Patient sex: M
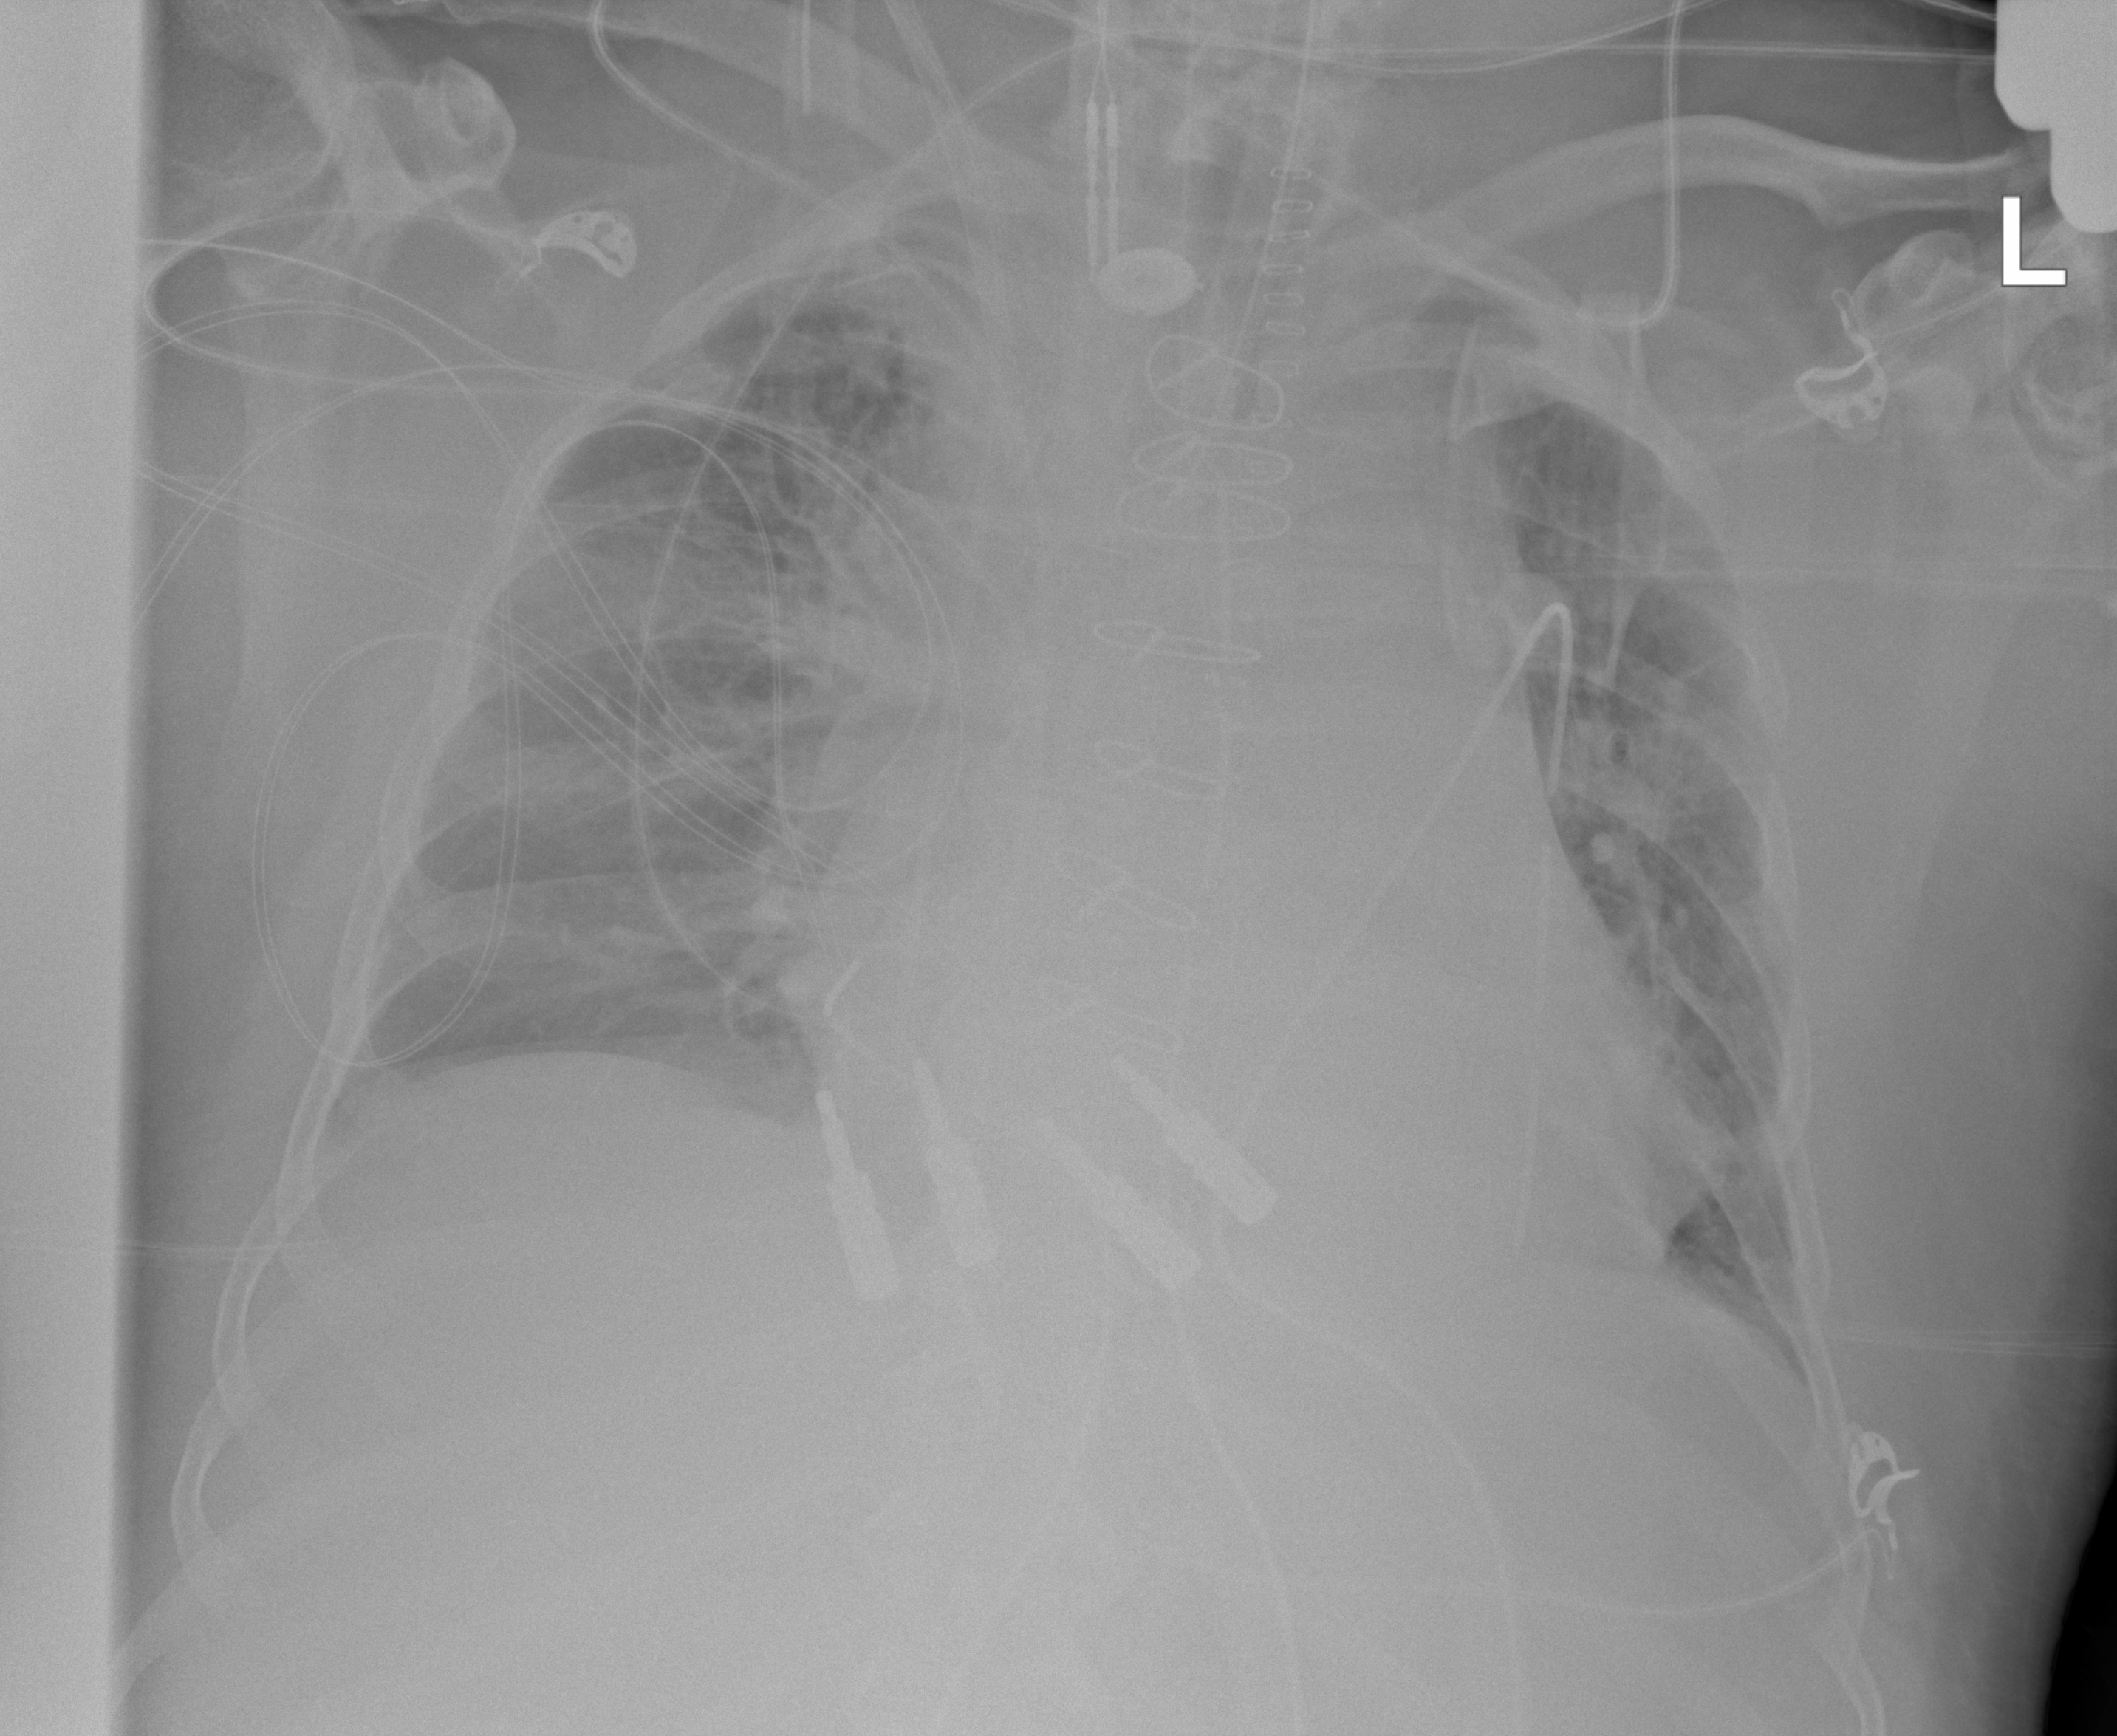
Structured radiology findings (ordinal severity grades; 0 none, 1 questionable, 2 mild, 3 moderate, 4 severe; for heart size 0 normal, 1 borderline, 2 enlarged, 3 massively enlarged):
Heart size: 2
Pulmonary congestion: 2
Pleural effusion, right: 2
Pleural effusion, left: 0
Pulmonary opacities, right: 2
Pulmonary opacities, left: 2
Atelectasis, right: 2
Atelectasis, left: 2